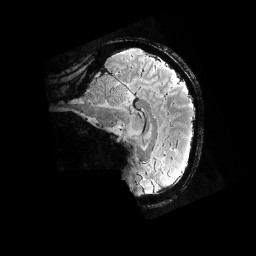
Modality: T2starw
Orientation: sagittal
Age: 24
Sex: female
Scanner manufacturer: siemens
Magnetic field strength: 6.98 T
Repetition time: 4.91 s
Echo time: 0.016 s